Question: What is the measurement shown in the image?
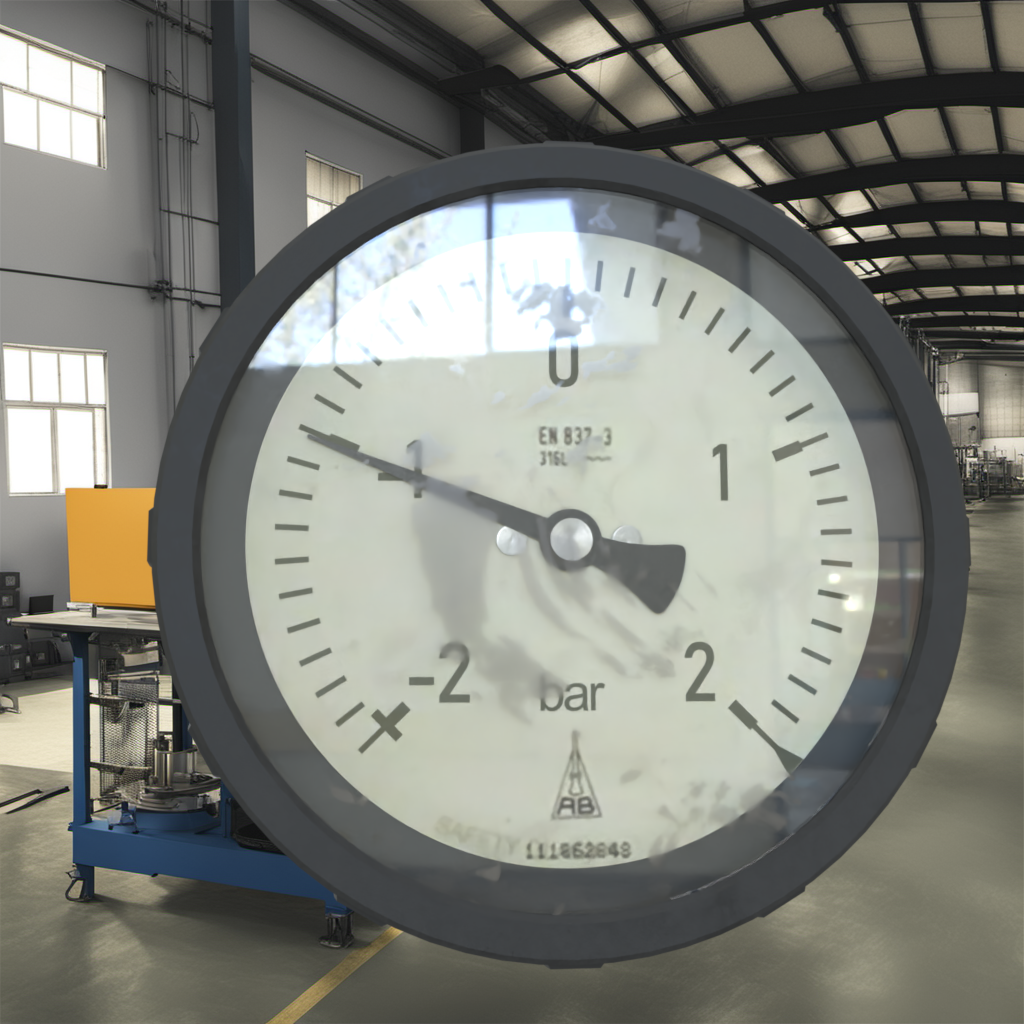
Answer: The result is -1.06
Question: What is the reading range of the measurement in the image?
Answer: The range is from -2 to 2
Question: What is the minimum and maximum value range of the measurement in the image?
Answer: The minimum value is -2 and the maximum value is 2